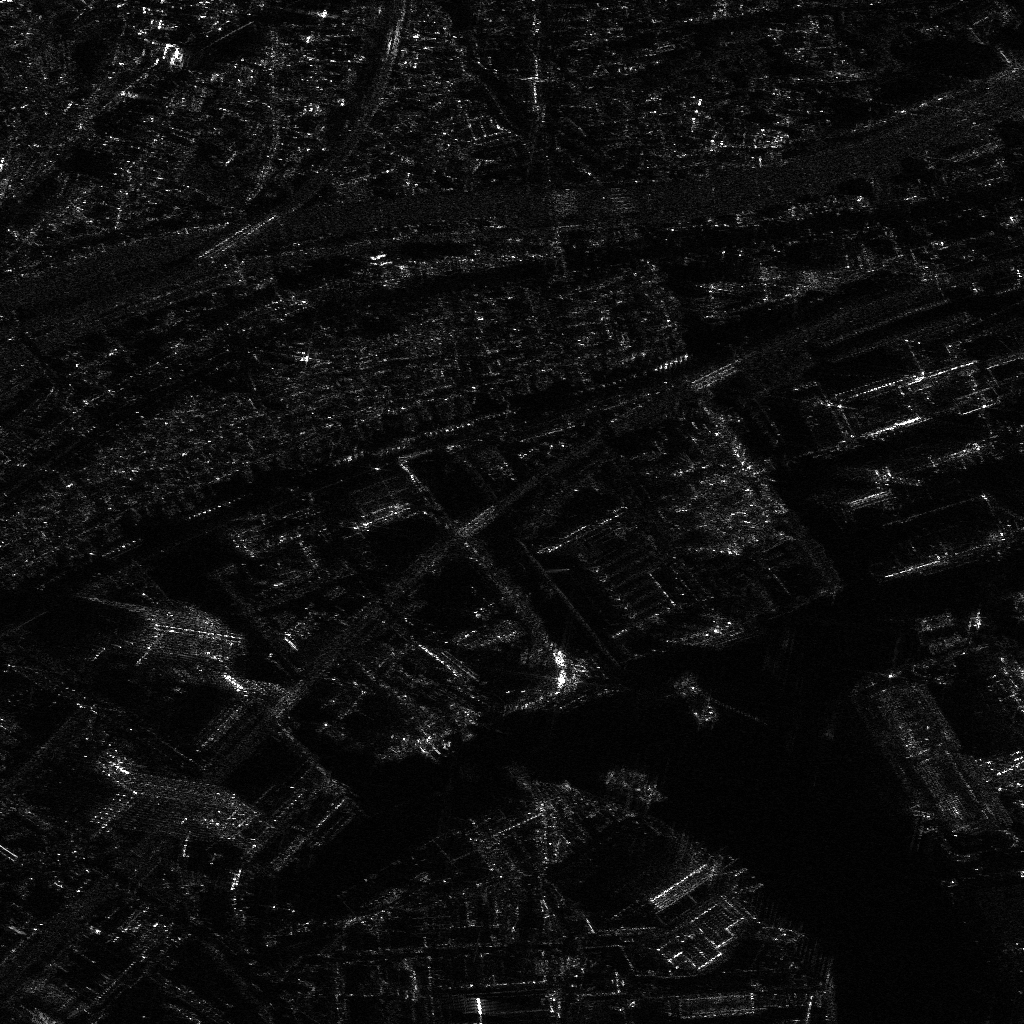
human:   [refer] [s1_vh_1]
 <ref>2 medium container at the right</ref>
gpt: <box>[[90, 58, 92, 62, 81], [90, 60, 92, 64, 73]]</box>